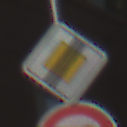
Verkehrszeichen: EndeVorfahrtsstrasse
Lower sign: Geschwindigkeit90
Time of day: Midday
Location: Outdoor (Suburban)
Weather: Clear
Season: NotSpecified
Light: Natural